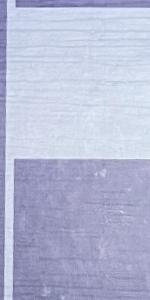
Label: Empty